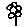
Label: flower